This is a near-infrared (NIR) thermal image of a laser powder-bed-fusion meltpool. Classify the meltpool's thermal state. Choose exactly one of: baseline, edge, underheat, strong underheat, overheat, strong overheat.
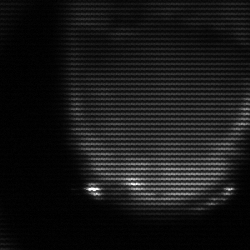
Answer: edge